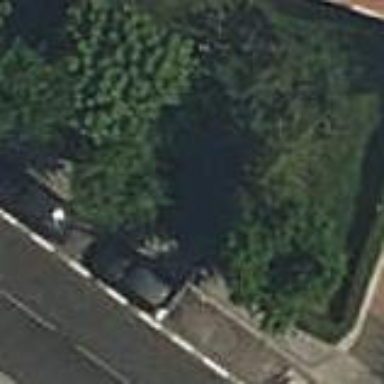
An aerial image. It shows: Garden with kerb barrier.